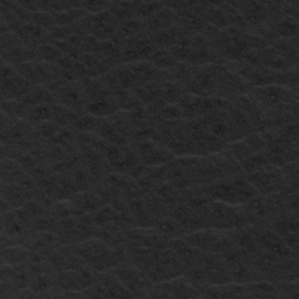
Label: frost